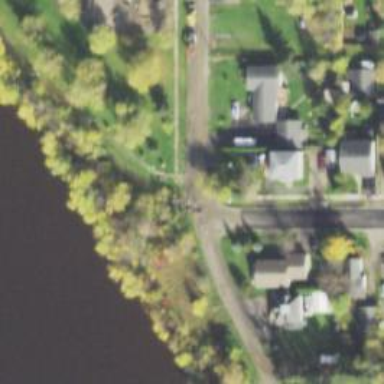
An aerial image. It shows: Residential road with separate sidewalk.